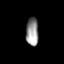
Tissue: prostate
Cell type: T cells
Senescence score: 0.2286
Nuclear area (px): 342
Mean DAPI intensity: 147.167